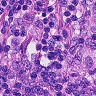
Metastatic tissue present: no